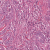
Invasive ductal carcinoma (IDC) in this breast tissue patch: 1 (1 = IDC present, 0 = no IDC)